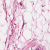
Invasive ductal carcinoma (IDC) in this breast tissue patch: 0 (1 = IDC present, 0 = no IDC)